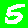
Digit: 5